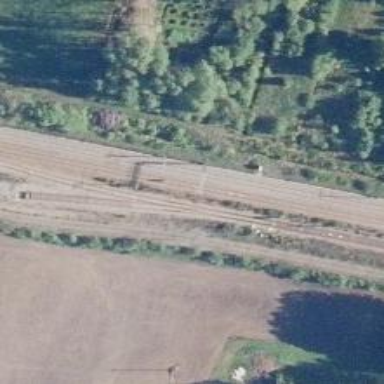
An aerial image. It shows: Continuous rail railway with electrified contact line.